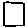
Label: square